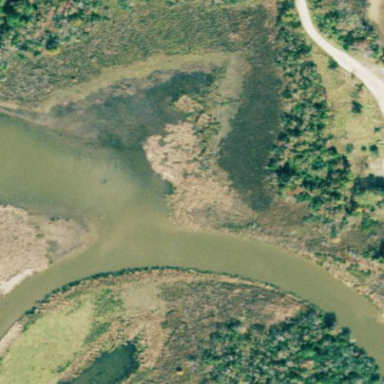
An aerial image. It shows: Marsh wetland.